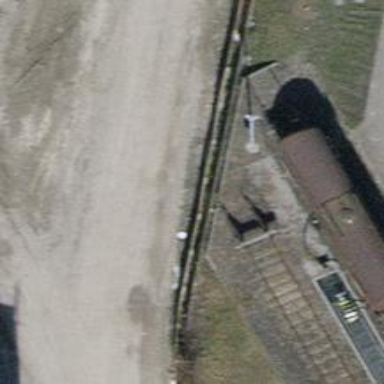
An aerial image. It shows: Railway buffer stop.